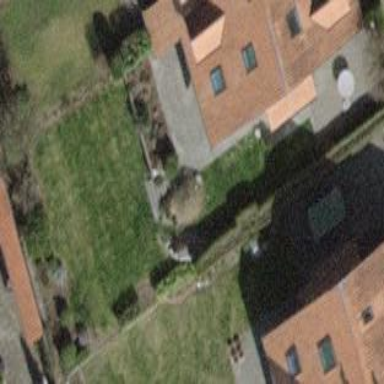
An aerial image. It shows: Residential garden.